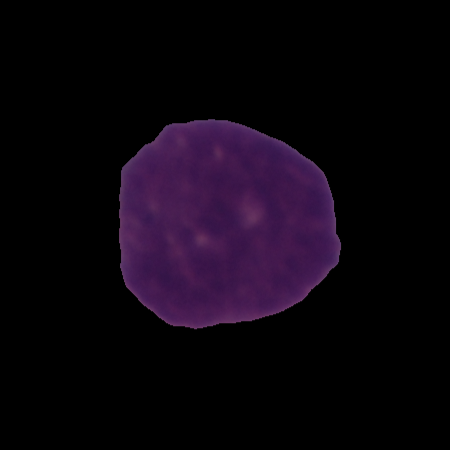
Label: cancer